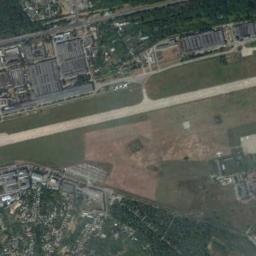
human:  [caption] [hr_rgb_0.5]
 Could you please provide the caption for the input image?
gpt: An airport with a runway on the lawn and dense residential areas around the airport .

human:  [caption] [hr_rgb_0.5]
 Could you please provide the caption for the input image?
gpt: A runway at the airport is surrounded by a residential area with several airport houses next to the runway .

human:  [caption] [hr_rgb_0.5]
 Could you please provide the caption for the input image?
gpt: There is an airport in the middle of field surrounded by many houses .

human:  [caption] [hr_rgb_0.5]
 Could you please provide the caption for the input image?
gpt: Most of the buildings at this airport have gray roofs .

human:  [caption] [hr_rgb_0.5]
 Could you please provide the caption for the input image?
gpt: The road is straight and long at the airport .